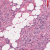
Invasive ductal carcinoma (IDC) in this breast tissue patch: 1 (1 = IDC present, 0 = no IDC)